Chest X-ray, AP view. Patient: 47 years old, sex F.
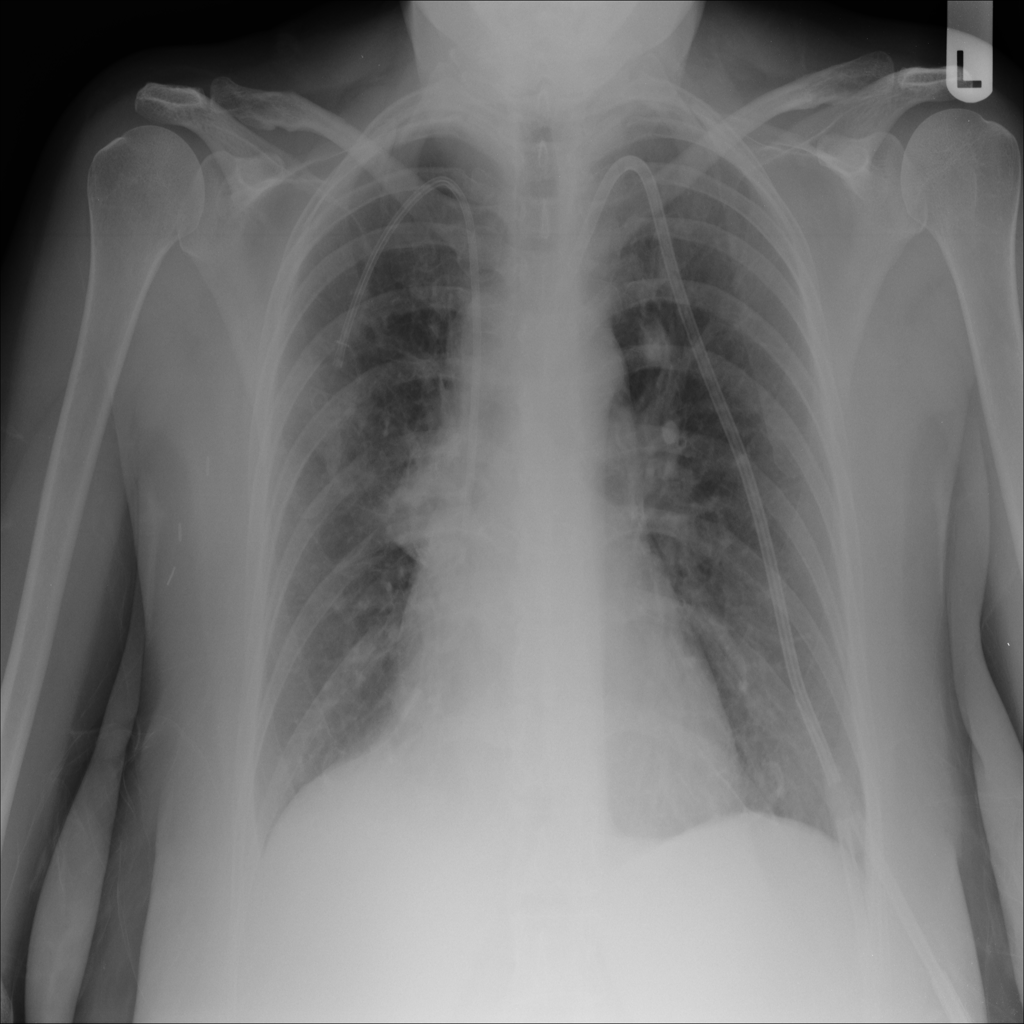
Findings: No Finding